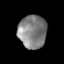
Tissue: prostate
Cell type: Myeloid cells
Senescence score: 0.3124
Nuclear area (px): 914
Mean DAPI intensity: 130.34